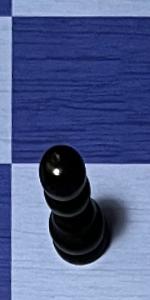
Label: Pawn_Black